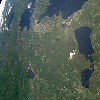
Label: land